Field crop: maize
Growth stage: 2
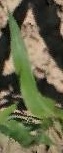
Species: maize